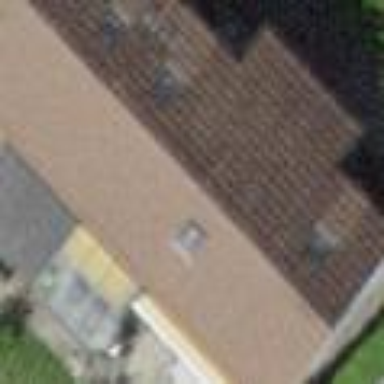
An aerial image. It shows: Terrace building.